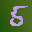
Label: 5